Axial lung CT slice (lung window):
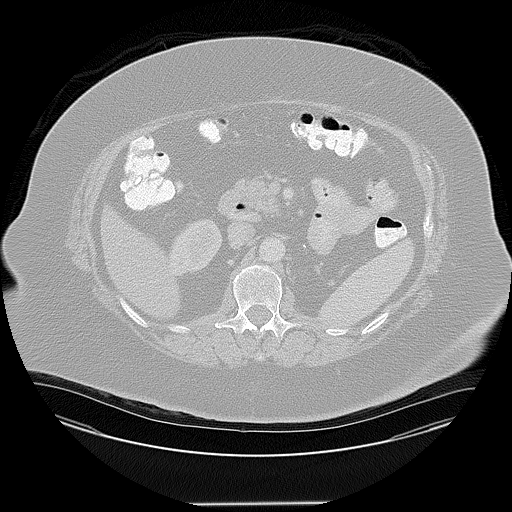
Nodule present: no